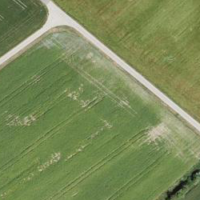
EUNIS habitat code: 52
Species observed at this site:
Medicago sativa